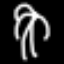
Label: palm tree